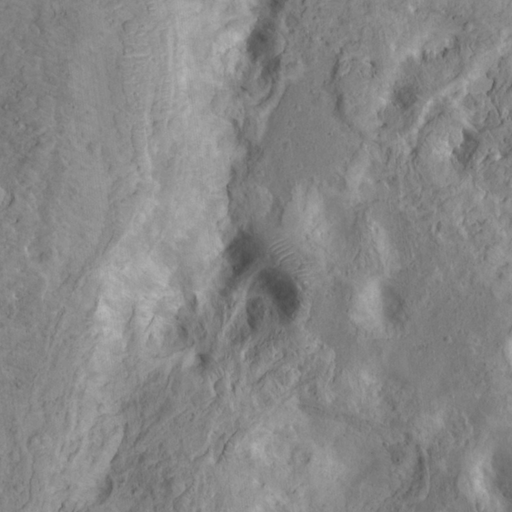
Objects detected: cone, cone, cone, cone, cone, cone